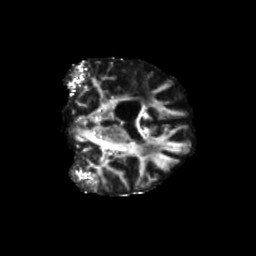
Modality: FA
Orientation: coronal
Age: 69
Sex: female
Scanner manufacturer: siemens
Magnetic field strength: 3 T
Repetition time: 5.25 s
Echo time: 0.08 s